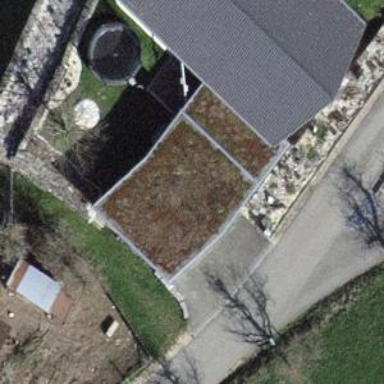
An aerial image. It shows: Garage building.